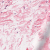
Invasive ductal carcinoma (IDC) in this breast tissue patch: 0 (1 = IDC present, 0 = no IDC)